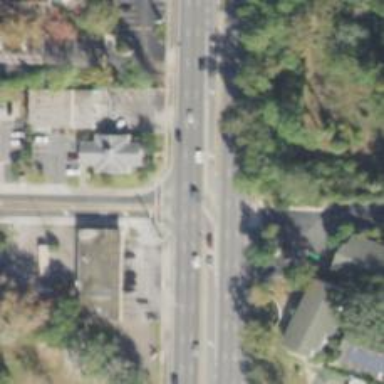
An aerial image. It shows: Asphalt road with primary link designation.